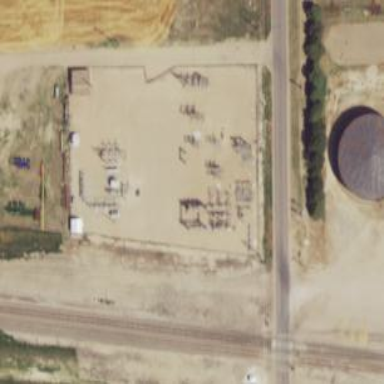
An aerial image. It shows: Substation surrounded by fence.